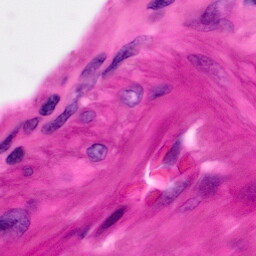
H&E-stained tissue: Pancreatic